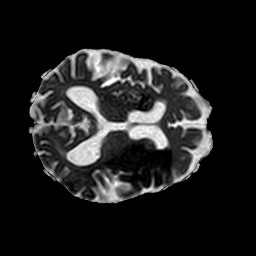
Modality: ADC
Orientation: axial
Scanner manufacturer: philips
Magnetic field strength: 3 T
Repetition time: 3.799 s
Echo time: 0.06134 s